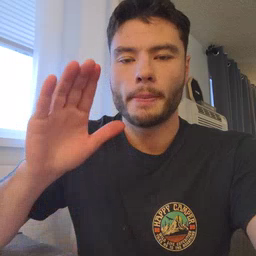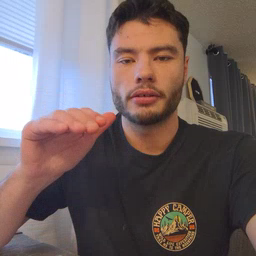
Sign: bye